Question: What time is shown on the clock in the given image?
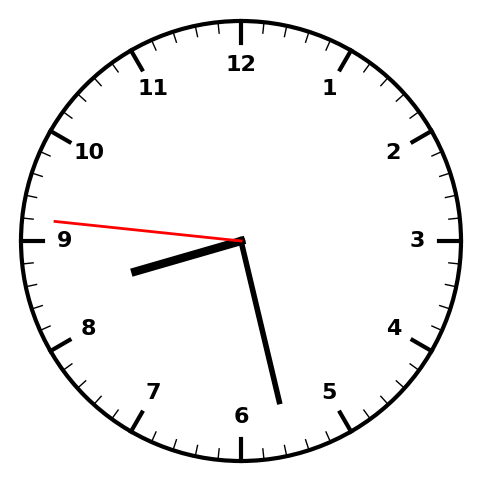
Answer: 08:27:46